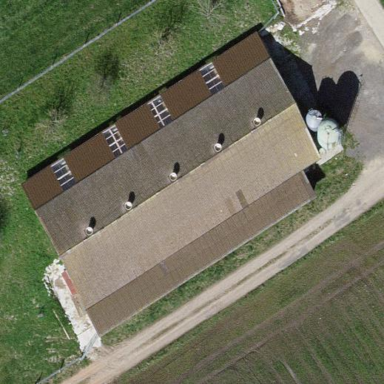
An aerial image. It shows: Farmyard area.